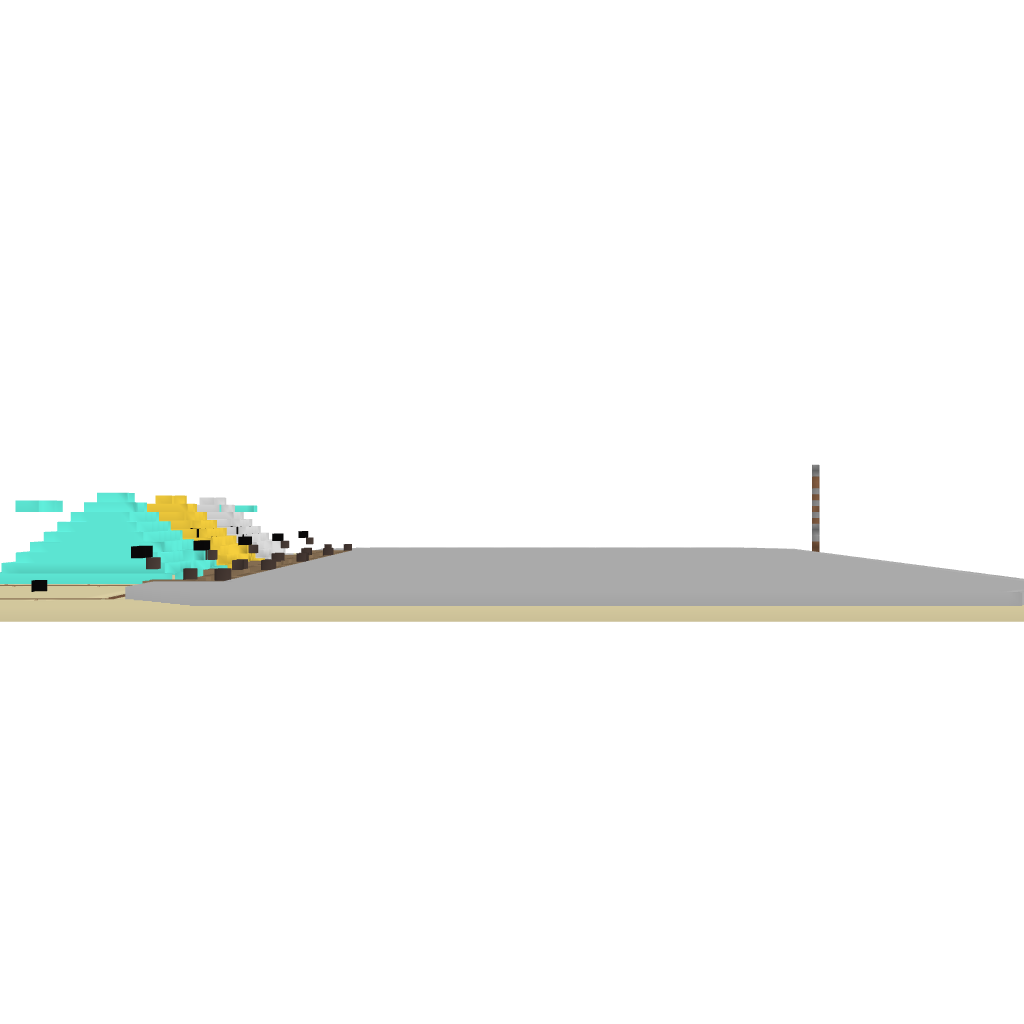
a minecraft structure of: Simple Spawn Hub